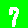
Digit: 7